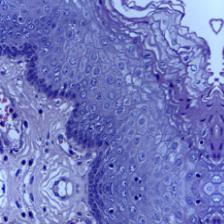
Diagnosis: Normal